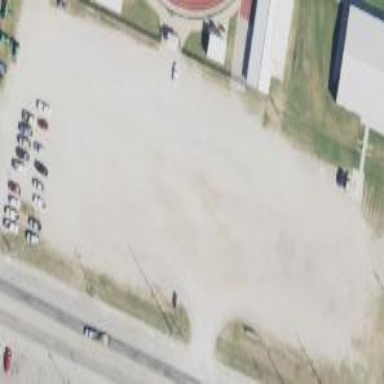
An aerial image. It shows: Unpaved surface parking area.